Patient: sex M, age 48
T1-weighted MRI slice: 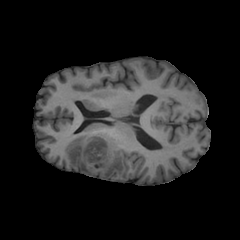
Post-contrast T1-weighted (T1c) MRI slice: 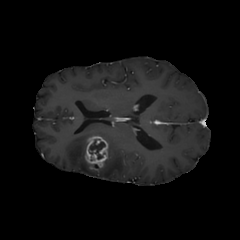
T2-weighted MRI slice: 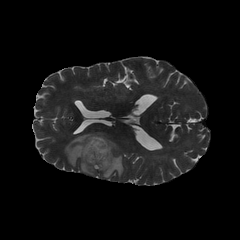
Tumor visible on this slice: yes
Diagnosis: Glioblastoma, IDH-wildtype
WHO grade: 4